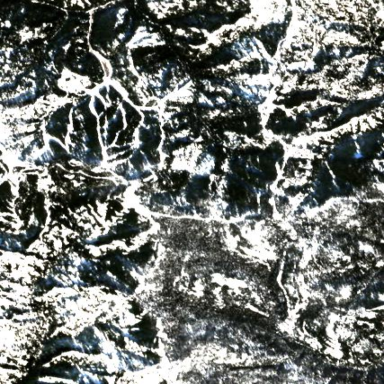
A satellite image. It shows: Area designated for winter sports.